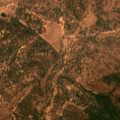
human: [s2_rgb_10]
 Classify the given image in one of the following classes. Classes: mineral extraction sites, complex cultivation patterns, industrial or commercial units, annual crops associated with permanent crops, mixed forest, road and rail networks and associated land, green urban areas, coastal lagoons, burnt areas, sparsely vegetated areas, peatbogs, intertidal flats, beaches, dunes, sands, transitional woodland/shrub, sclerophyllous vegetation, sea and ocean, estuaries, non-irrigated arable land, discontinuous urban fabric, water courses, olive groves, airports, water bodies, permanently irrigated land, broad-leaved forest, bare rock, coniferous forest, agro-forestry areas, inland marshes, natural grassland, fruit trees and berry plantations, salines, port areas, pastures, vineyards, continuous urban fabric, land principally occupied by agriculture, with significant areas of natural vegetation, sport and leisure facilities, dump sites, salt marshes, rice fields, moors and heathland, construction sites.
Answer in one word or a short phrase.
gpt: agro-forestry areas, broad-leaved forest, mixed forest